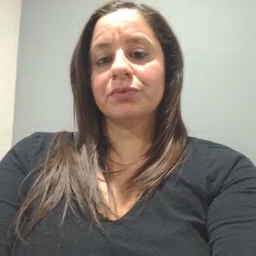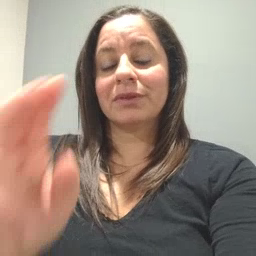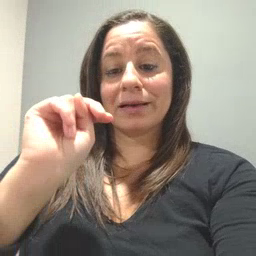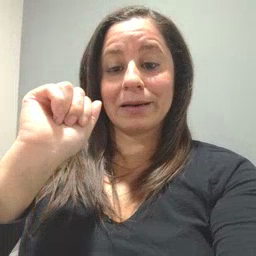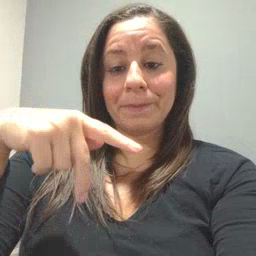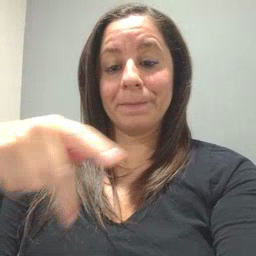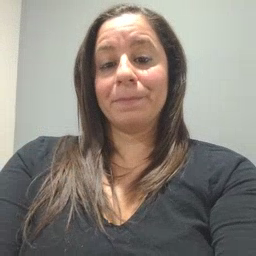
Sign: nap